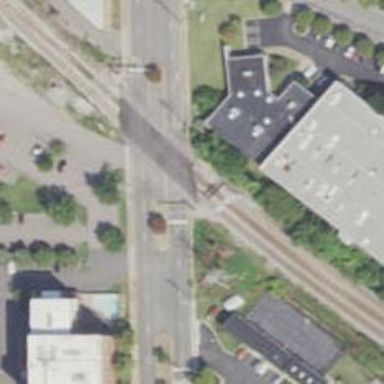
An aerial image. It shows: Railway signal.